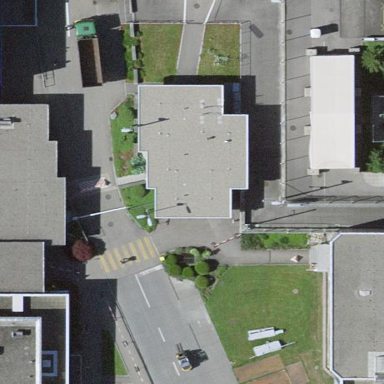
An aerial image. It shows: Guardhouse building.